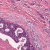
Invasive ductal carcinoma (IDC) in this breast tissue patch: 1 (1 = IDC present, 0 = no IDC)